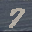
Label: 7